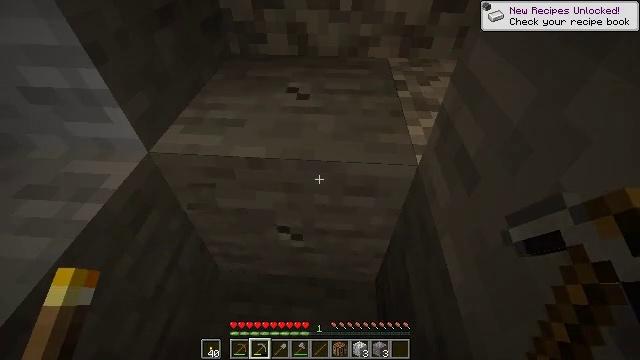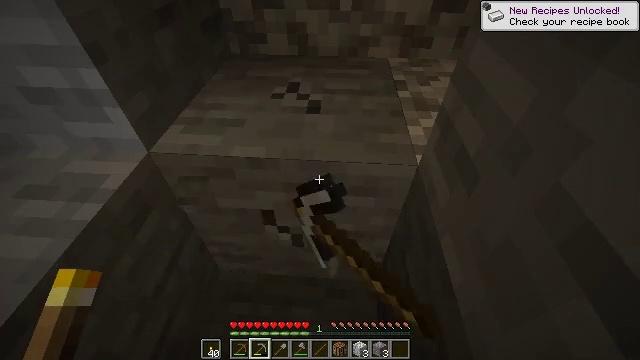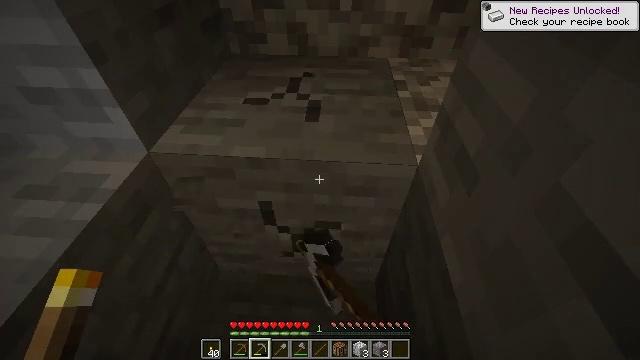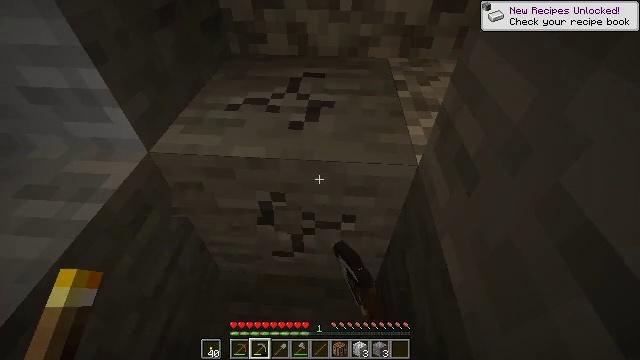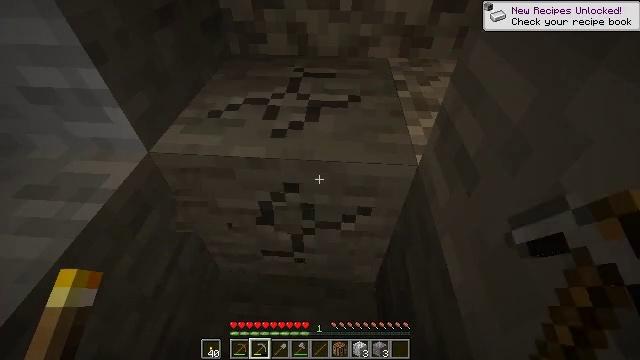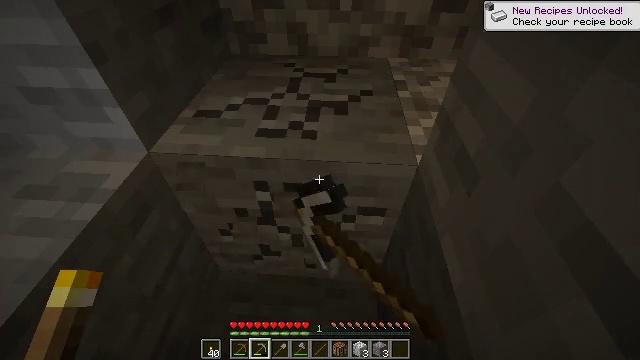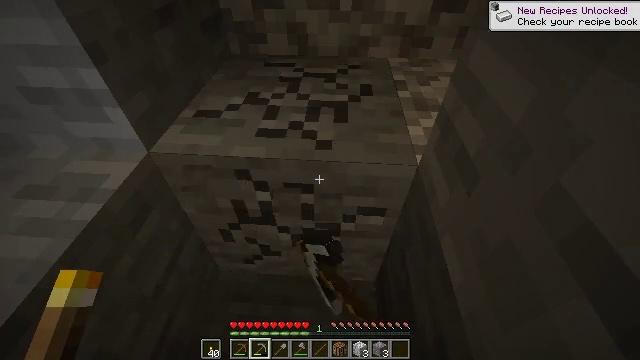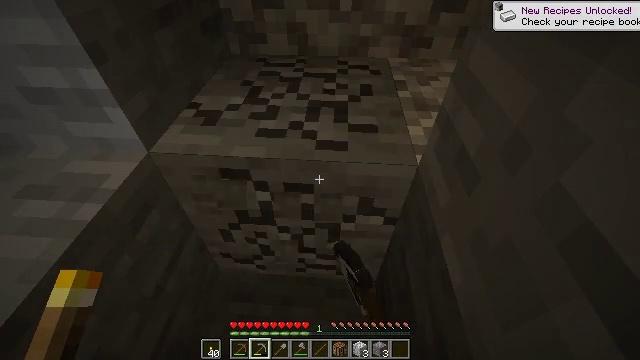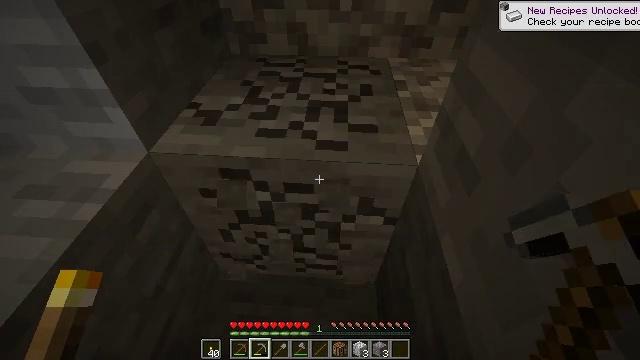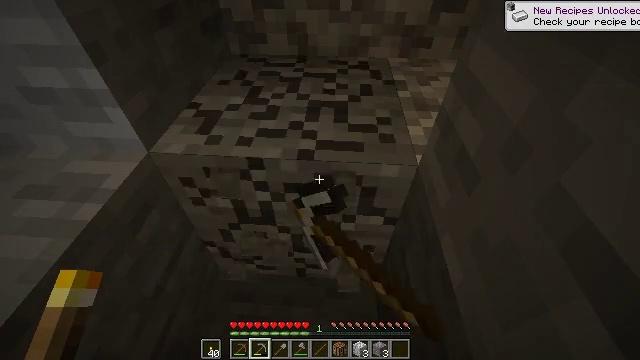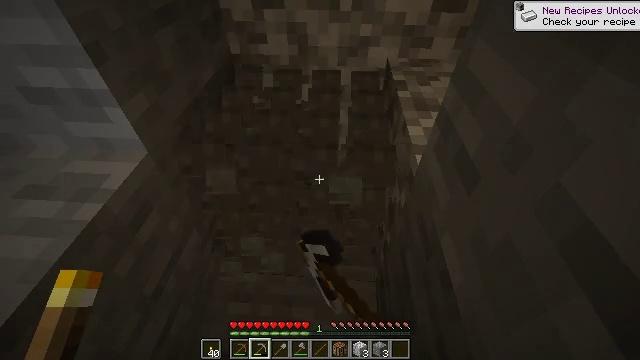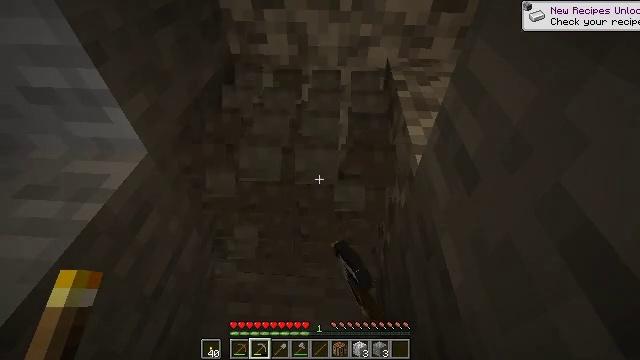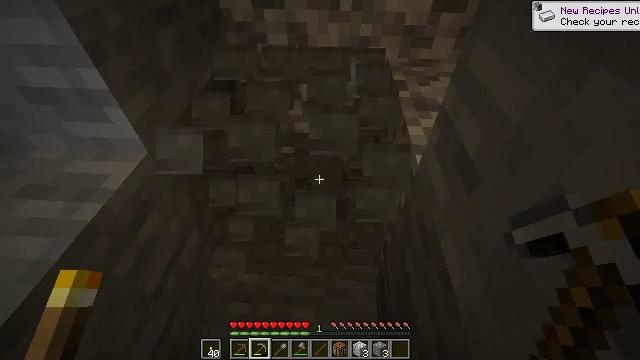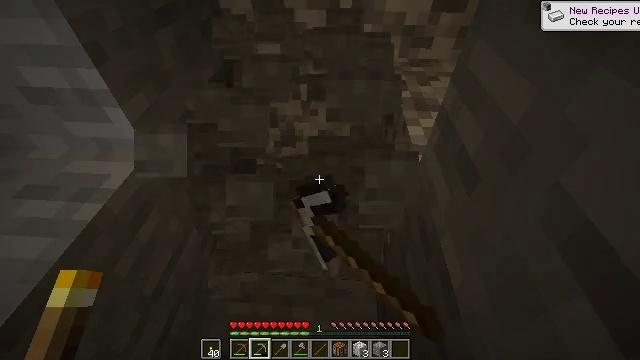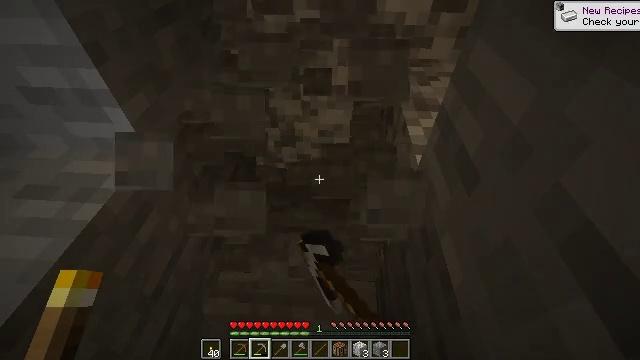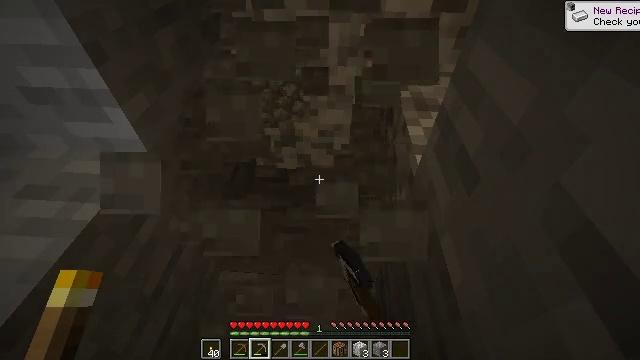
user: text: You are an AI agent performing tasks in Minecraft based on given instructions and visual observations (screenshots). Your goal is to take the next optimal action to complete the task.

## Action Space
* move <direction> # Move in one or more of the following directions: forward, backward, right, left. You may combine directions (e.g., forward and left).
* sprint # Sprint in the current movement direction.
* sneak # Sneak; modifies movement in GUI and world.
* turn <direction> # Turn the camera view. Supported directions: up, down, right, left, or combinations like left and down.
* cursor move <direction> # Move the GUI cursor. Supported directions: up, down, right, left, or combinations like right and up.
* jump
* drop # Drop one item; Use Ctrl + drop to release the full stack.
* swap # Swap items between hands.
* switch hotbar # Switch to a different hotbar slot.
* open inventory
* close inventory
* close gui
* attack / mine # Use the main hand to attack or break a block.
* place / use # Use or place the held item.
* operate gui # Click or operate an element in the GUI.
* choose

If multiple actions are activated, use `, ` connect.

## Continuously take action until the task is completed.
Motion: motion action
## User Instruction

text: Dig up the stone with a tool.
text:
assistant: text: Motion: attack / mine
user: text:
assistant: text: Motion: attack / mine
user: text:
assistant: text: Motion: attack / mine
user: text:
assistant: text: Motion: attack / mine
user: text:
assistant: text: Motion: attack / mine
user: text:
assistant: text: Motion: attack / mine
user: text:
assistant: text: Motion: attack / mine
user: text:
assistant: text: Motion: attack / mine
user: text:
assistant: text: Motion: attack / mine
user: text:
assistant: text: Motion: attack / mine
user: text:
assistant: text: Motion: attack / mine
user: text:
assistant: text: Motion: attack / mine
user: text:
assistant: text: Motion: attack / mine
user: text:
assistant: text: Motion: attack / mine
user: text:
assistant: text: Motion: attack / mine
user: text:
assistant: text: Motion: attack / mine
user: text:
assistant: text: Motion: attack / mine
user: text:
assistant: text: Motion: attack / mine
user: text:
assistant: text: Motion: attack / mine
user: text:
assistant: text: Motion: attack / mine
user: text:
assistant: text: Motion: turn right
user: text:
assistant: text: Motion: turn right
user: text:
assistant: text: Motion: turn right
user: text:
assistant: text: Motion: turn right
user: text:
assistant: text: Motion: turn right
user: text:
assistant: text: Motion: turn right
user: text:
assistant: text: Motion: turn right, attack / mine
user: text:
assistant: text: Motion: attack / mine
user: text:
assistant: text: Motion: attack / mine
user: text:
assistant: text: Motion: attack / mine